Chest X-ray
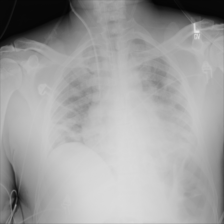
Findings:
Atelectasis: positive
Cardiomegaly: negative
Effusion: negative
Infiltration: positive
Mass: negative
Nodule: negative
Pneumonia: negative
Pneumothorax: negative
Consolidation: negative
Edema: negative
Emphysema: negative
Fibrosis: negative
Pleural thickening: negative
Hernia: negative